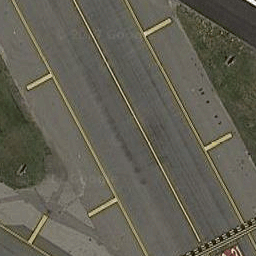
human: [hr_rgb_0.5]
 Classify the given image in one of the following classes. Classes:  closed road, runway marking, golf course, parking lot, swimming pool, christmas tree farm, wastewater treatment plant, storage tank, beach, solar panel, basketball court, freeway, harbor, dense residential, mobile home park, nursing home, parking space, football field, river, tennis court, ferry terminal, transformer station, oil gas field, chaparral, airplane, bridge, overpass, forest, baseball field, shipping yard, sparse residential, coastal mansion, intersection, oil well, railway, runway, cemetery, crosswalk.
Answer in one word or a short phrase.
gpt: runway marking